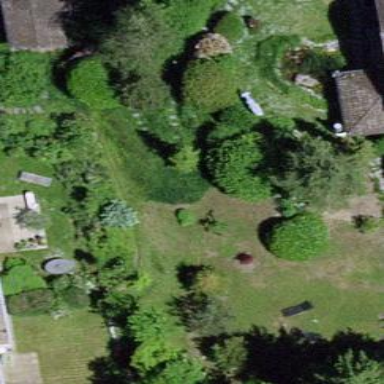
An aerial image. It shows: Garden that is leisure land.